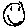
Label: smiley face